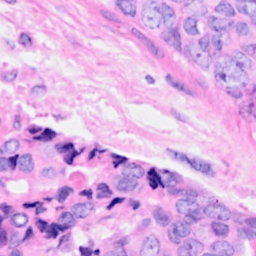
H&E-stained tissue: Breast